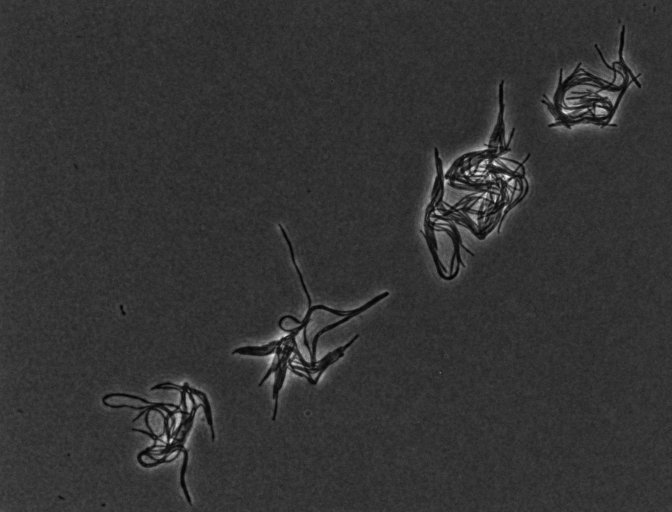
Phase contrast microscopy, 20x objective, 5 h incubation